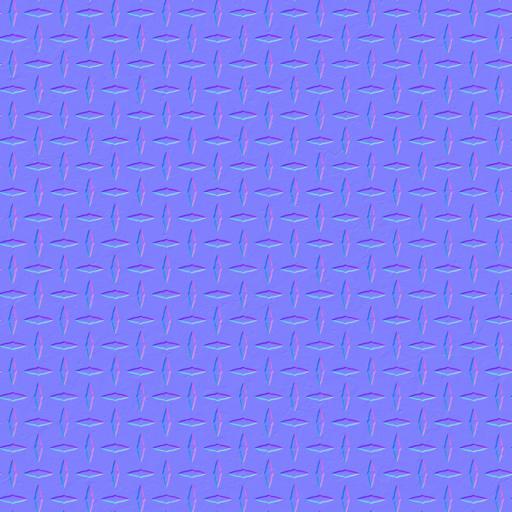
diamond plate floor industrial metal tread